Question: I'm extremely new to objective-c and iOS development and was just looking for advice at how best to tackle this type of styling. Basically these types of field sets (see screenshot) appear everywhere with rounded edges and borders between rows.
Is there some type of functionality in interface builder to handle this already or would I be looking at using background image(s) and then adding the form parts above that?

iOS objective-c iphone fieldset styling rounded edges rows
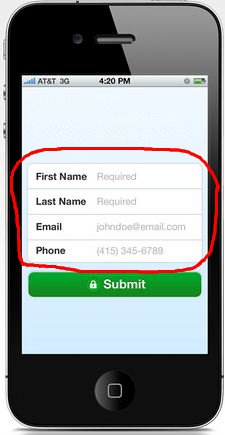
Answer: That's a <URL> for discussion of their use.